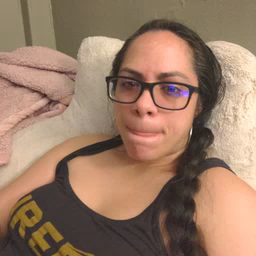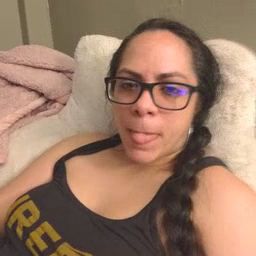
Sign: underwear